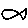
Label: fish